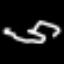
Label: squiggle